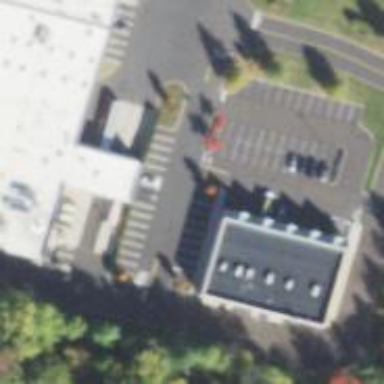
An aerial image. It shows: Post office.